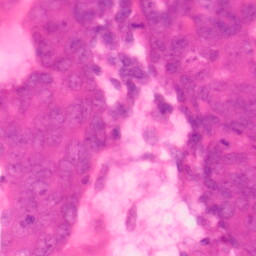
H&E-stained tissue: Colon